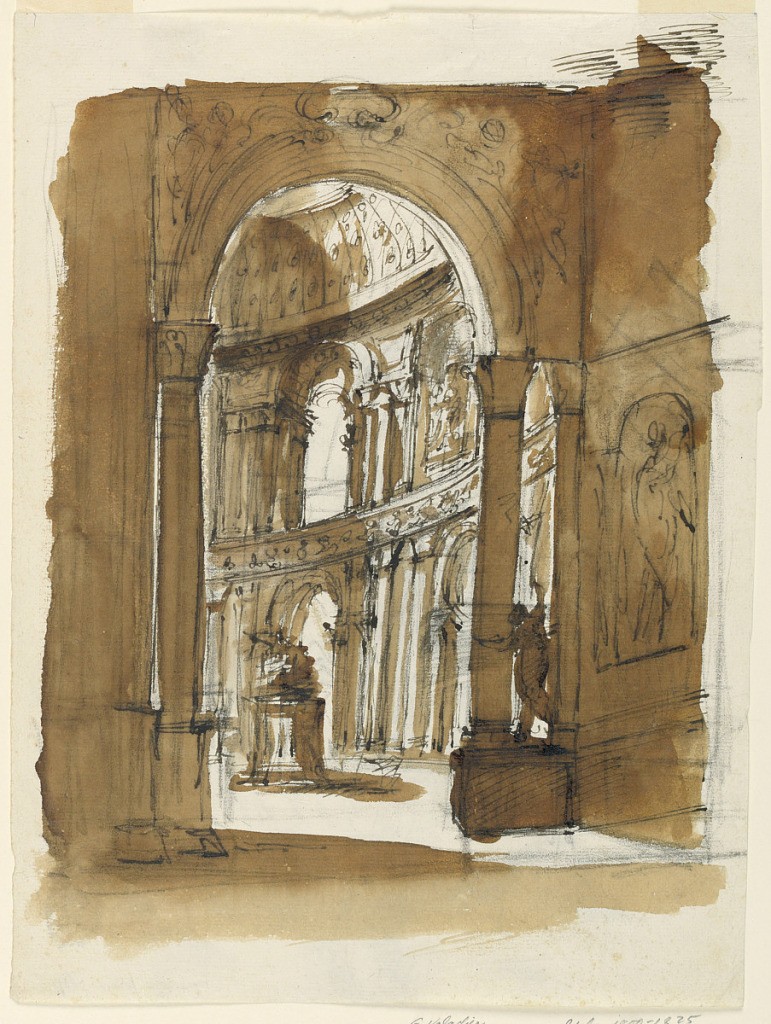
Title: Stage Design of a Church
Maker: Giuseppe Barberi, Italian, 1746–1809
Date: early 19th century
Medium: Pen and brown ink, brush and brown wash, black chalk on off-white laid paper
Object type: Drawing
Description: View through arch into a monumental circular building with open skylight, monument in the middle.